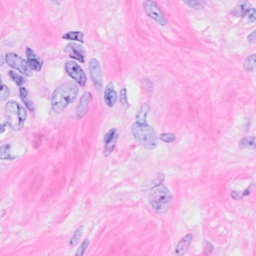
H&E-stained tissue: Breast